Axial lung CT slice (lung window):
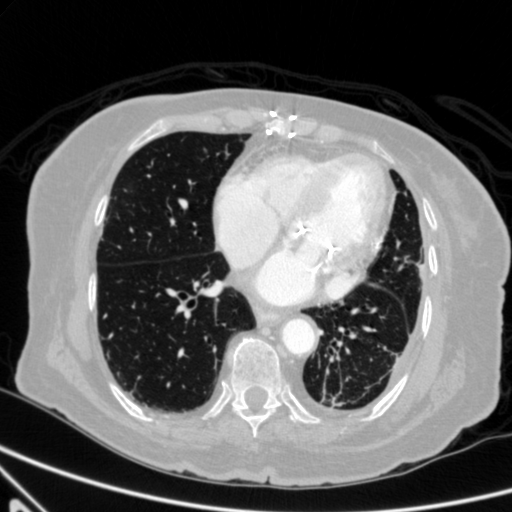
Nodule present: no